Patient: sex M, age 67
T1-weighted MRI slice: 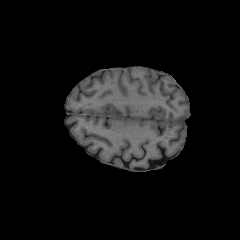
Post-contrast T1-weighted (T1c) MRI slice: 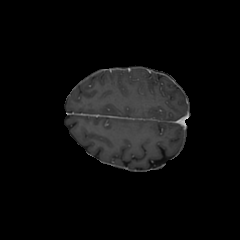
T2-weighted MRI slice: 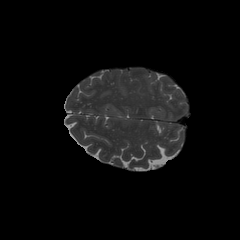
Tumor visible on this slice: no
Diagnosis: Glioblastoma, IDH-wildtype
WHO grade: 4